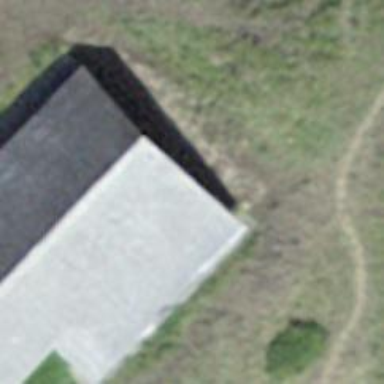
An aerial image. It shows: Farm building.